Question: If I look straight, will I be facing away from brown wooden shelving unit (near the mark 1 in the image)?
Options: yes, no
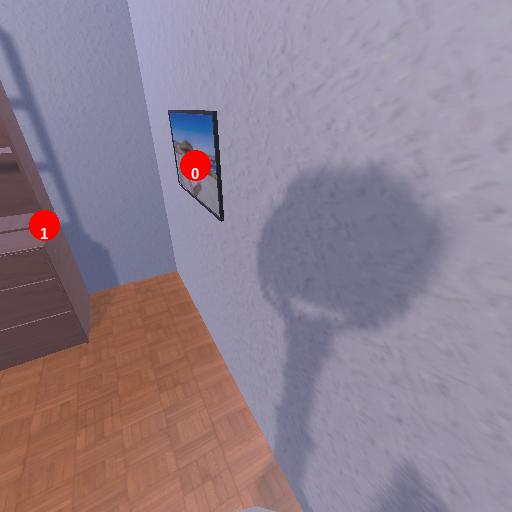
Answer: yes